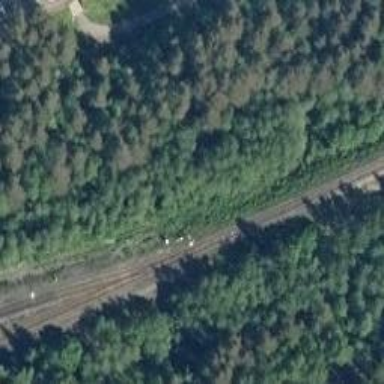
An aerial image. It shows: Continuous rail for railway.